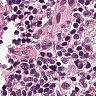
Metastatic tissue present: no